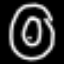
Label: donut